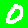
Digit: 0